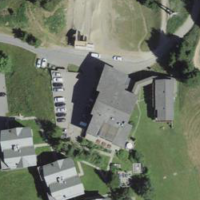
EUNIS habitat code: 43
Species observed at this site:
Cirsium arvense
Pennisetia hylaeiformis
Helophilus pendulus
Apis mellifera
Achillea millefolium
Udea lutealis